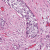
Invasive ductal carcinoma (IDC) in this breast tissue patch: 1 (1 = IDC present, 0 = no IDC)